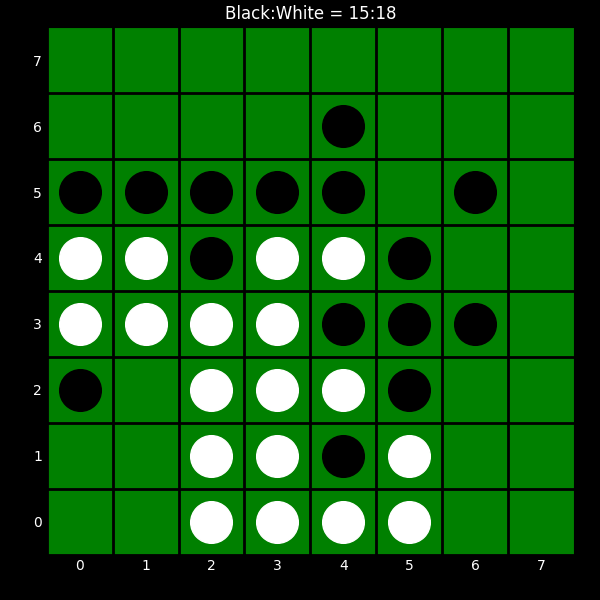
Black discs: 15
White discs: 18